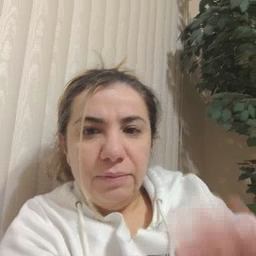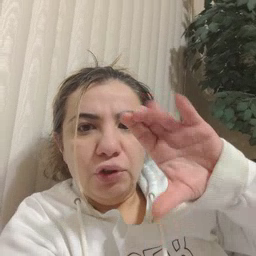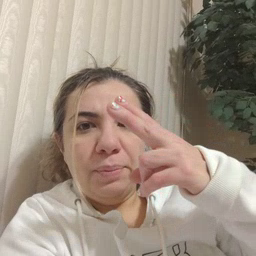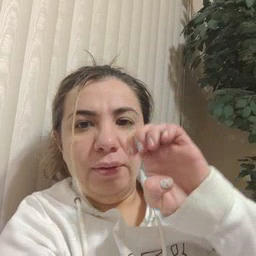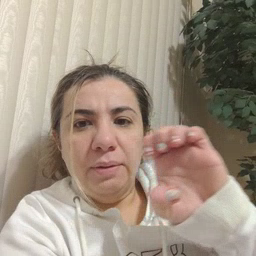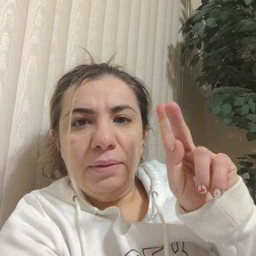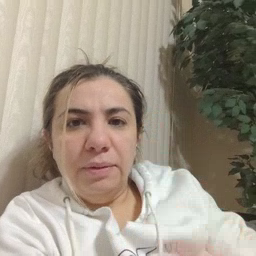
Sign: cheek